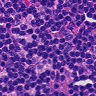
Metastatic tissue present: no